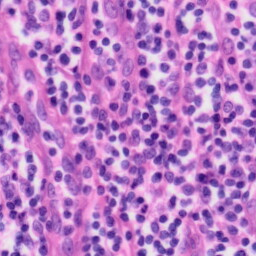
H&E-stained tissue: Tonsil